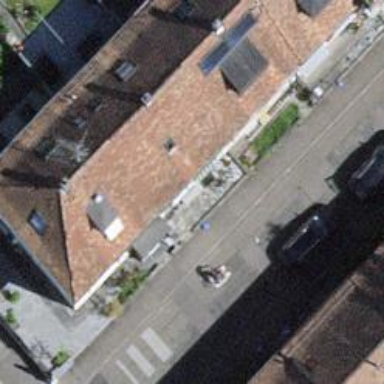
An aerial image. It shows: Terrace building.